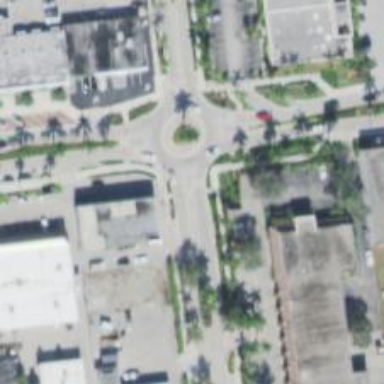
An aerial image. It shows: Footway with traffic island in the middle.